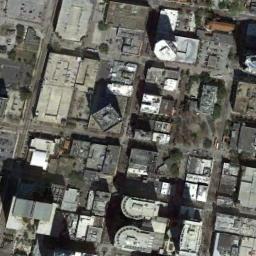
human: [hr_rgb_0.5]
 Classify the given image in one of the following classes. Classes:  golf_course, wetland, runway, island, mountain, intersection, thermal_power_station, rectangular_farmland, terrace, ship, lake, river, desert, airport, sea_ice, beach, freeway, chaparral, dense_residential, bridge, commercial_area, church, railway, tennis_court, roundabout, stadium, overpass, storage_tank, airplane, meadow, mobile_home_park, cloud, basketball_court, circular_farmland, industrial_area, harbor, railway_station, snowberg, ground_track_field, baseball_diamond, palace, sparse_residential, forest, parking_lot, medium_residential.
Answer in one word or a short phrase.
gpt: commercial_area